Question: I'm fiddling around with Interface Builder and get this frustrating offset problem:
I have created a view with some sub-views hierarchy:
'''
[parent view]
|--> (dummy backround)
|--> (a template UIView)
'''
The template is there so designers should be able to tweak the coordinates of a planned more complex view. I want to copy the coordinates into a programatically created view. This is what I do:
'''
UIView *theView = [[UIView alloc] initWithFrame:pagesBounds.frame];
theView.backgroundColor = [UIColor grayColor];
[self.view addSubview:theView]; // self.view is the parent view from above
'''
So far so good, but I see a negative offset in 'theView' that can be best shown in the left-bottom corner:

My goal is that the programatically created view (the darker grey one) should position itself exactly above the template view (the white one). I have gone through the views in IB and ensured that the 'Autoresize Subviews' are off for all views (although the real view gets added to the top-most).
Obviously I'm still missing something. Suggestions?
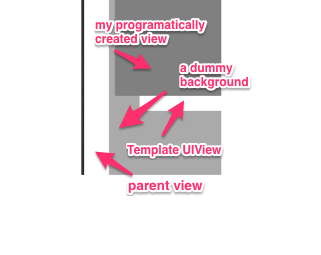
Answer: The reason why it is offset occurs is because when you get the frame of the "template UIView", it is described in terms of the coordinates of the "dummy background". To position it properly you should do something like this:
'''
UIView *theView = [[UIView alloc] initWithFrame:CGRectOffset(pagesBounds.frame, dummyBackground.frame.origin.x, dummyBackground.frame.origin.y)];
theView.backgroundColor = [UIColor grayColor];
[self.view addSubview:theView]; // self.view is the parent view from above
'''